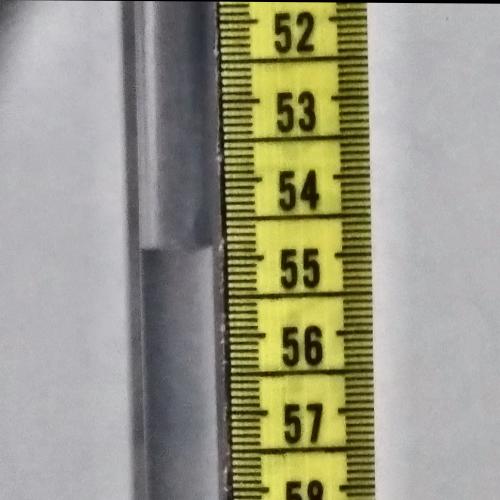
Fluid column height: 54.8 cm